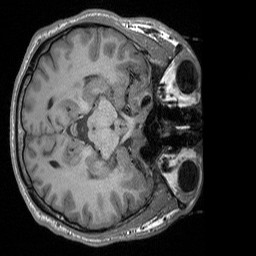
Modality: T1w
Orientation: axial
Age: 25
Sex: male
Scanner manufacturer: siemens
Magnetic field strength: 3 T
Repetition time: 1.9 s
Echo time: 0.00252 s